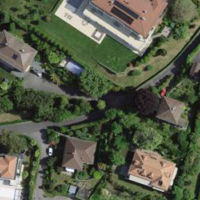
EUNIS habitat code: 55
Species observed at this site:
Pinus sylvestris